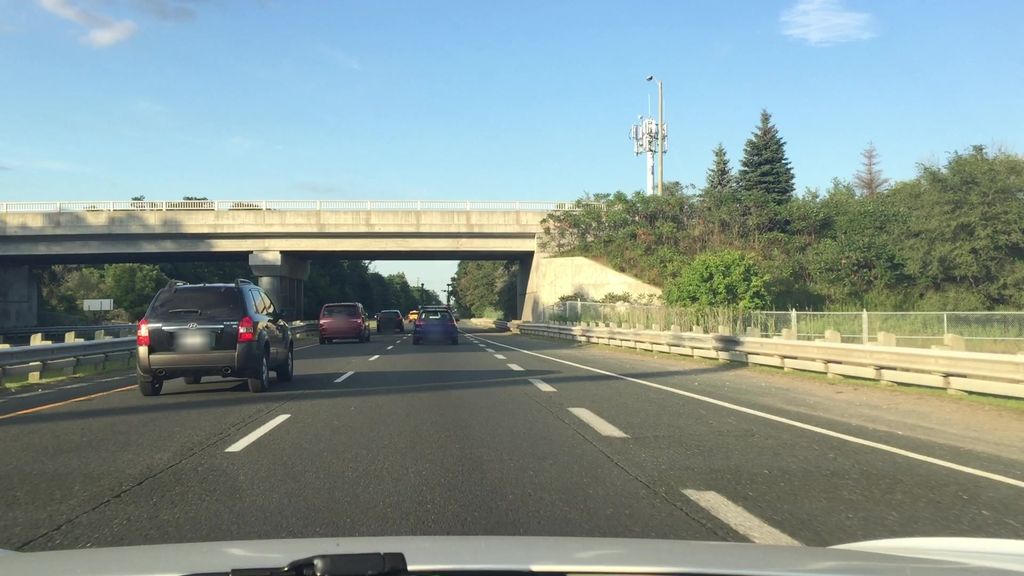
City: toronto